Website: home-depot
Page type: billing-address
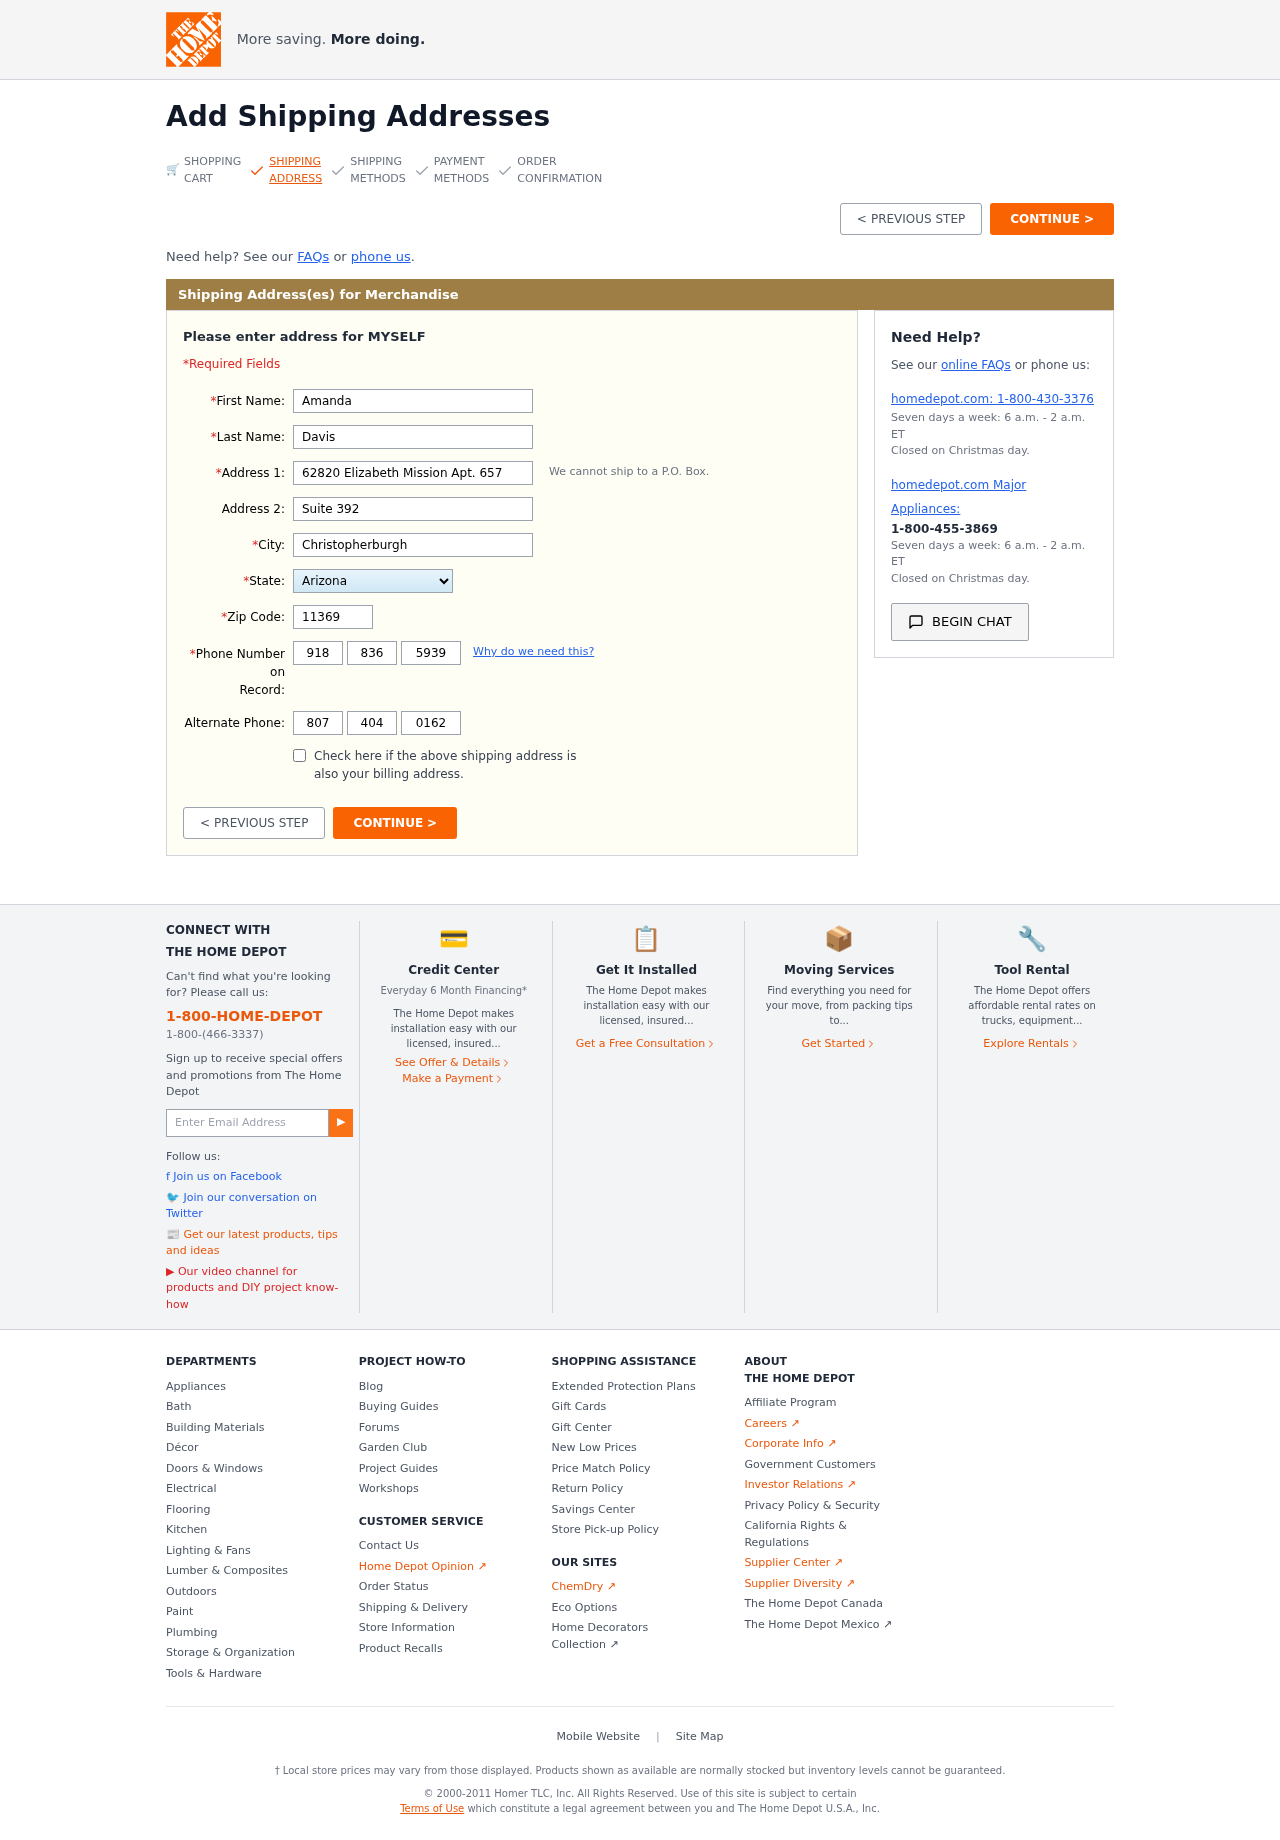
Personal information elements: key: PII_STATE
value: Arizona
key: PII_FIRSTNAME
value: Amanda
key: PII_LASTNAME
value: Davis
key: PII_STREET
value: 62820 Elizabeth Mission Apt. 657
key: PII_STREET2
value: Suite 392
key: PII_CITY
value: Christopherburgh
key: PII_POSTCODE
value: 11369
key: PII_PHONE_AREA
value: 918
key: PII_PHONE_PREFIX
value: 836
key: PII_PHONE_LINE
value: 5939
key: PII_PHONE_ALT_AREA
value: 807
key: PII_PHONE_ALT_PREFIX
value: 404
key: PII_PHONE_ALT_LINE
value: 0162